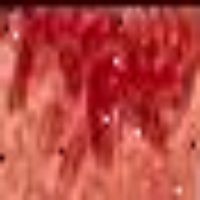
Label: anaphase